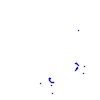
Particle: kaon